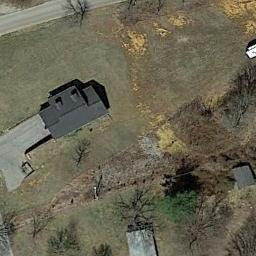
Label: residential